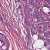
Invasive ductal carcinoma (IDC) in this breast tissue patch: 0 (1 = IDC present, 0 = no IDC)